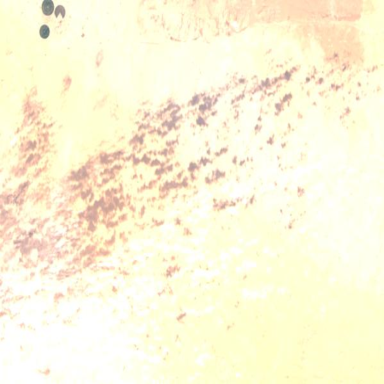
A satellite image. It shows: Barren erg desert with sandy surface.